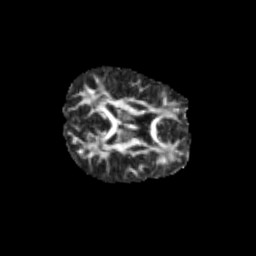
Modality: FA
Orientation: axial
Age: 12
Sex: female
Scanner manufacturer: siemens
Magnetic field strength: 3 T
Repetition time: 3.8 s
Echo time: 0.07 s